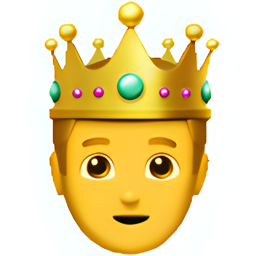
Name: prince
Emoji: 🤴
Group: People & Body
Sub-group: person-role